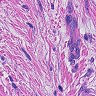
Metastatic tissue present: yes